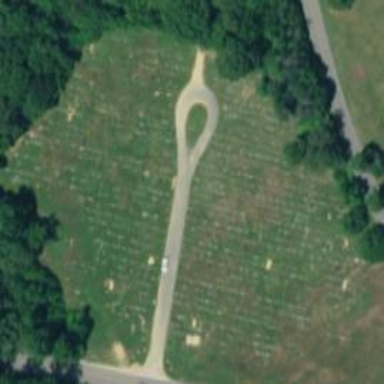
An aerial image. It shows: Graveyard.